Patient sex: F
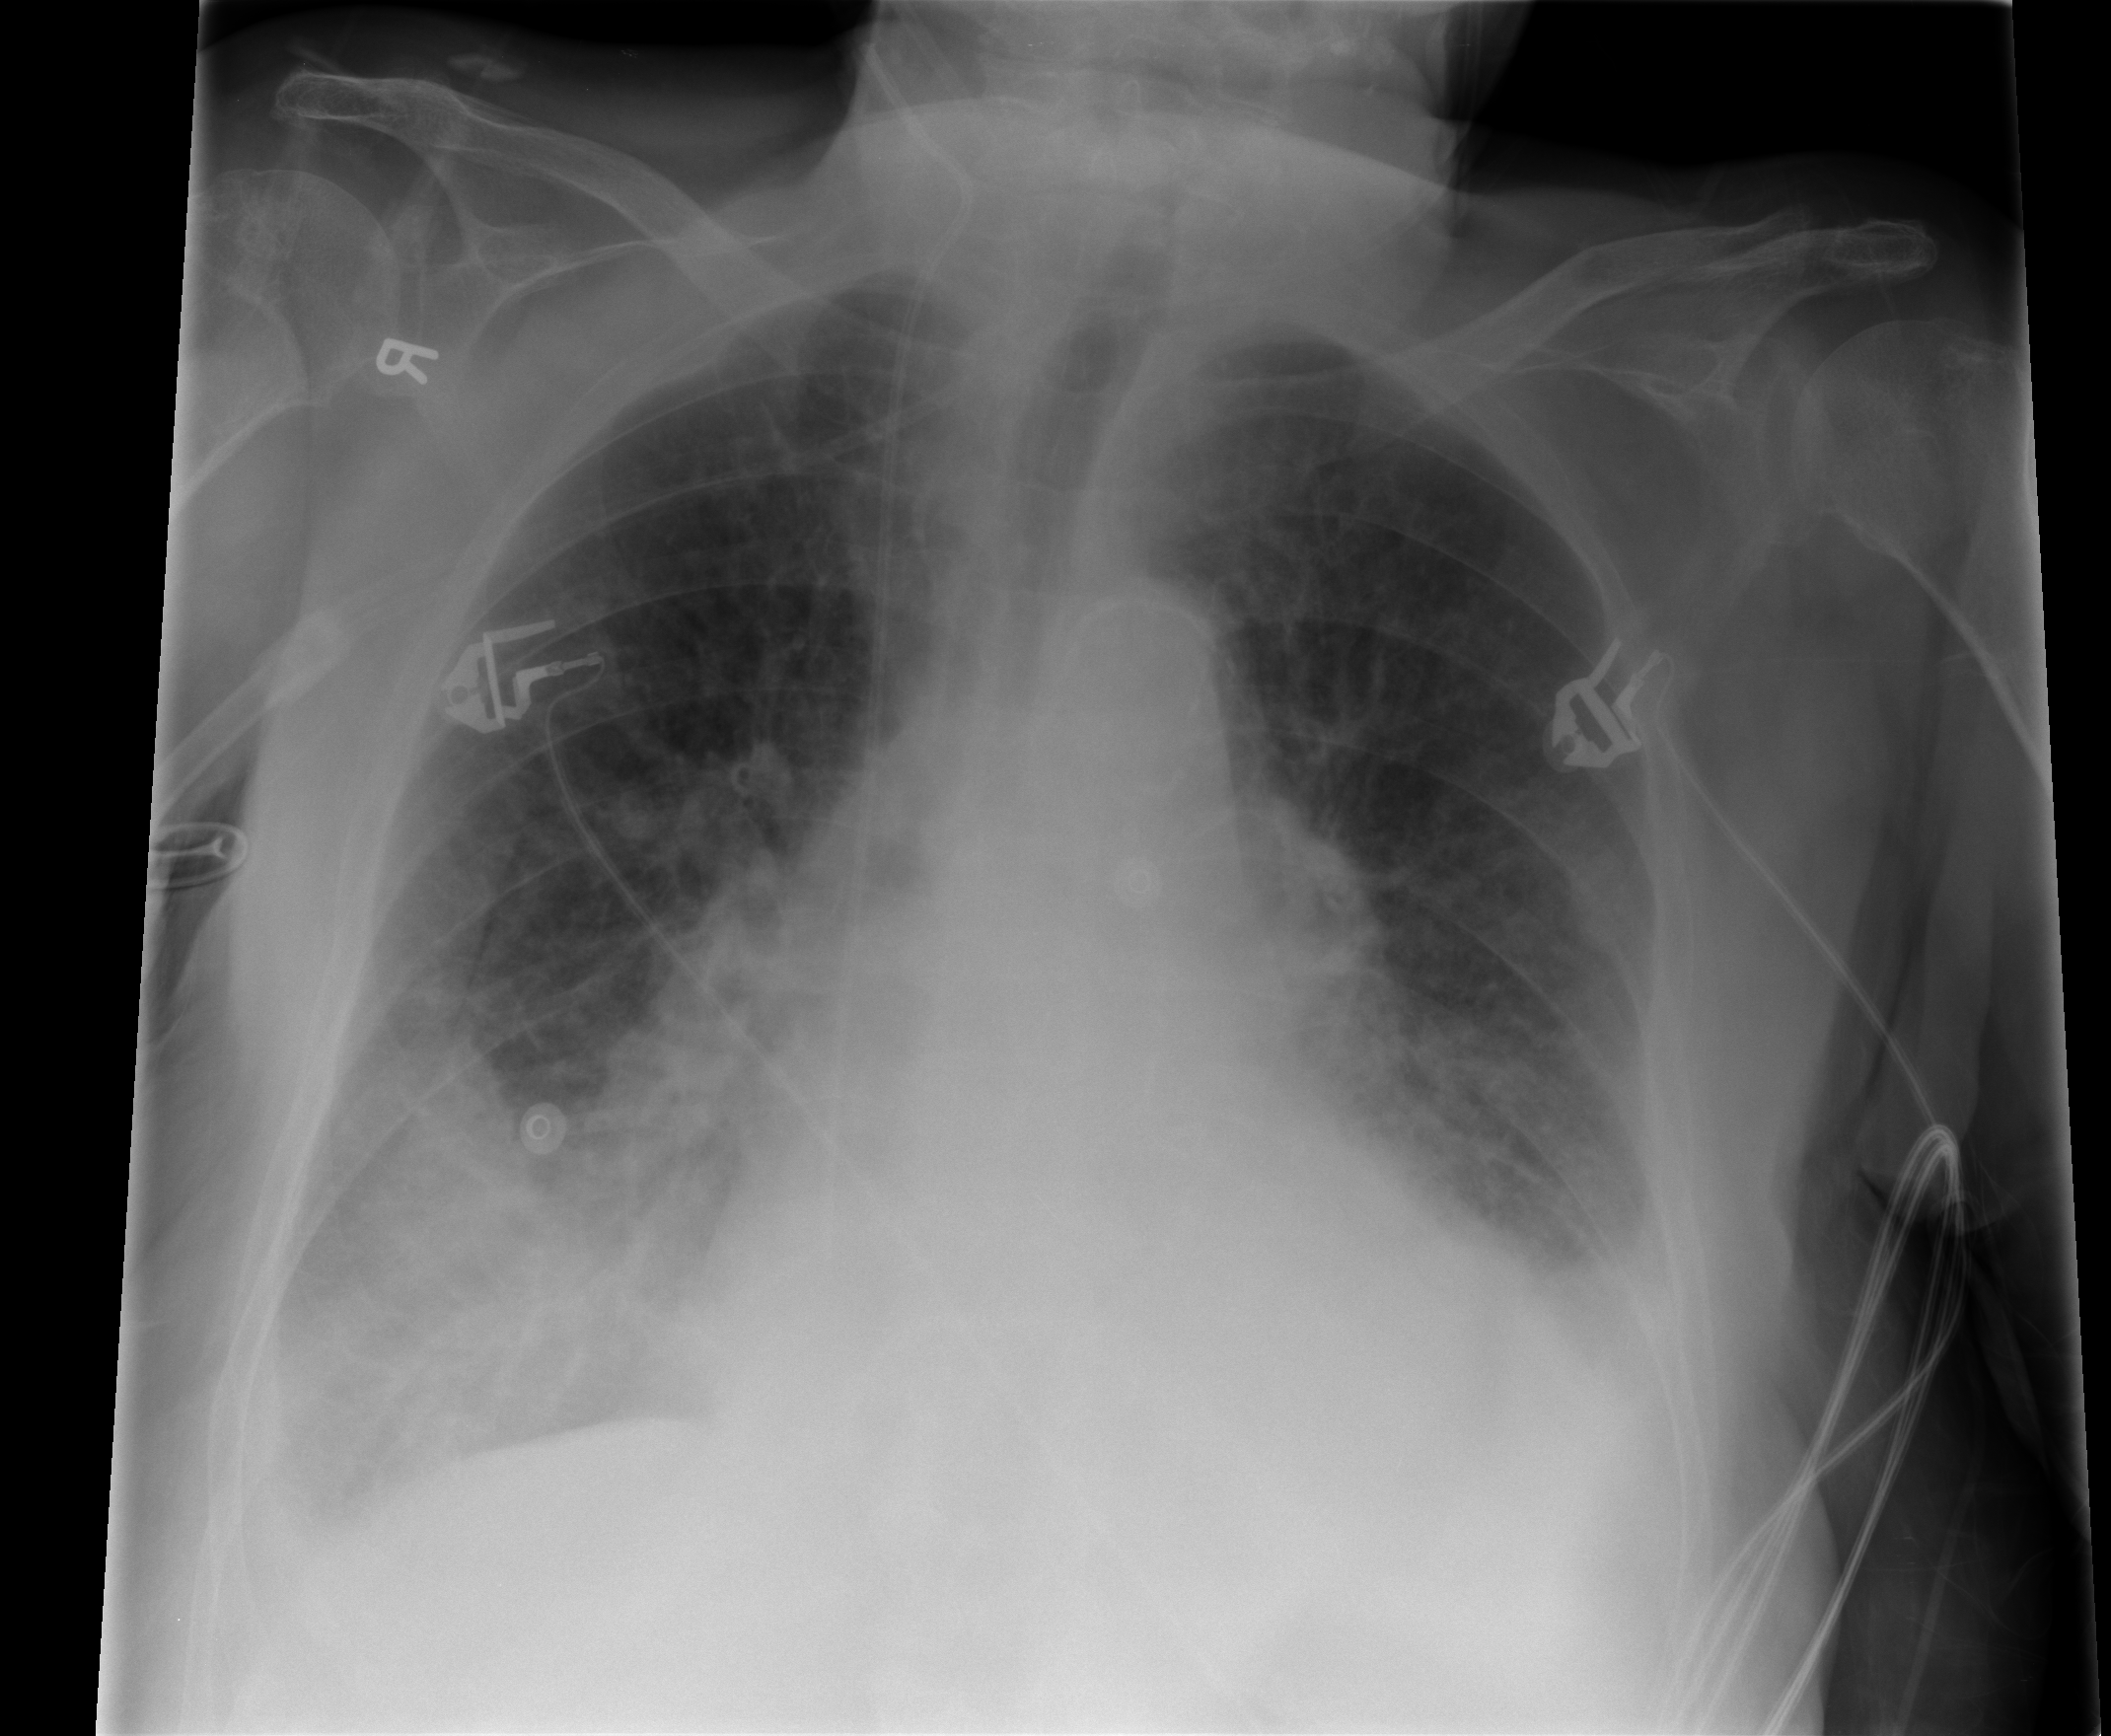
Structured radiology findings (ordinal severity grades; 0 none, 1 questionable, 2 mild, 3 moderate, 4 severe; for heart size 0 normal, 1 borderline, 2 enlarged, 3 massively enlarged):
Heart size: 2
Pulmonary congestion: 2
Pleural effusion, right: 2
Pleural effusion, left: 2
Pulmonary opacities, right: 2
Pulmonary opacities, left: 0
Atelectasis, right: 2
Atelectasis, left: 2